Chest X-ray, PA view. Patient: 17 years old, sex M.
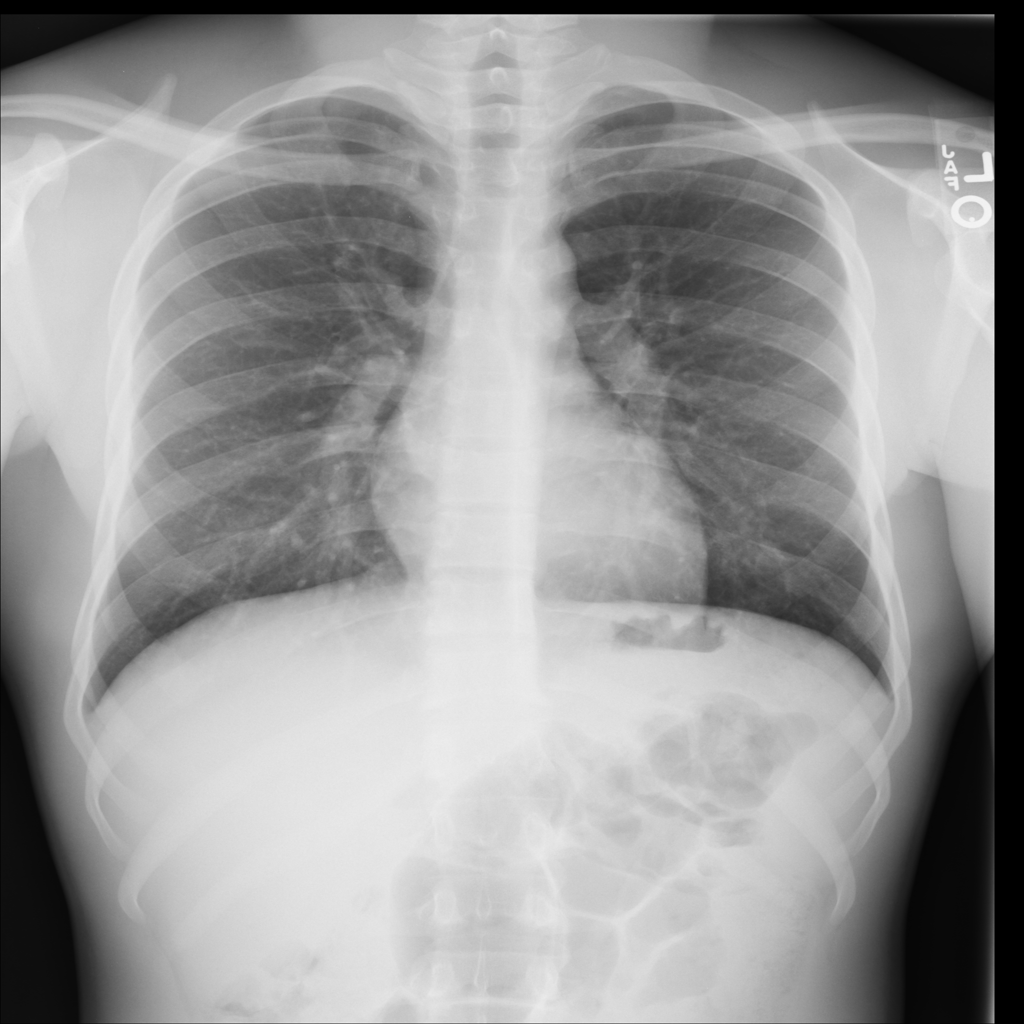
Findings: No Finding